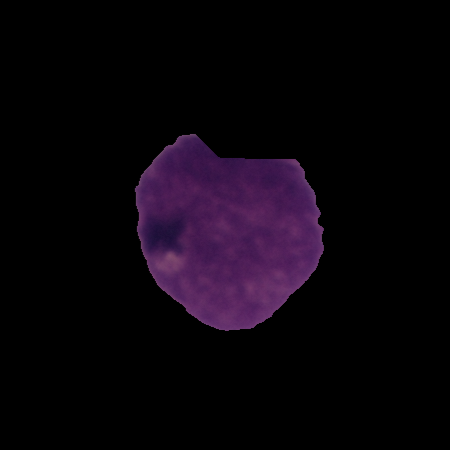
Label: cancer